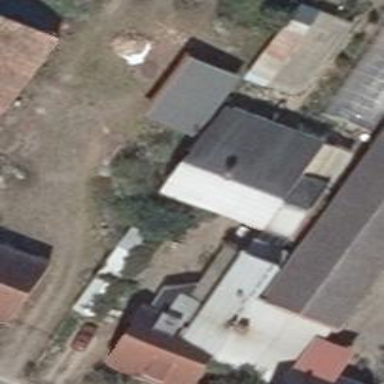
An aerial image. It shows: Barn.